Field crop: maize
Growth stage: 2
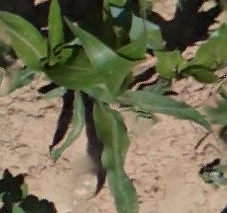
Species: maize